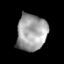
Tissue: prostate
Cell type: T cells
Senescence score: 0.3323
Nuclear area (px): 1082
Mean DAPI intensity: 159.918